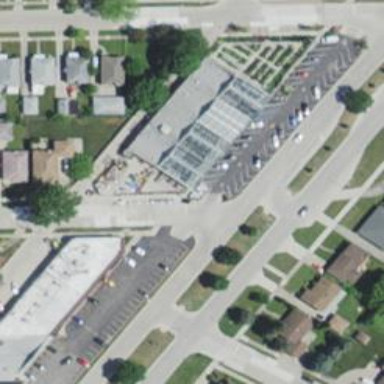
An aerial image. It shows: Garden center housed in greenhouse.